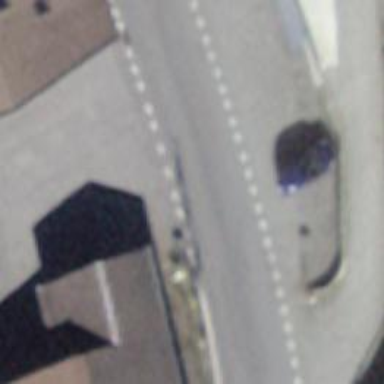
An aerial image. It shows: Bus stop with platform for public transport.